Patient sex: M
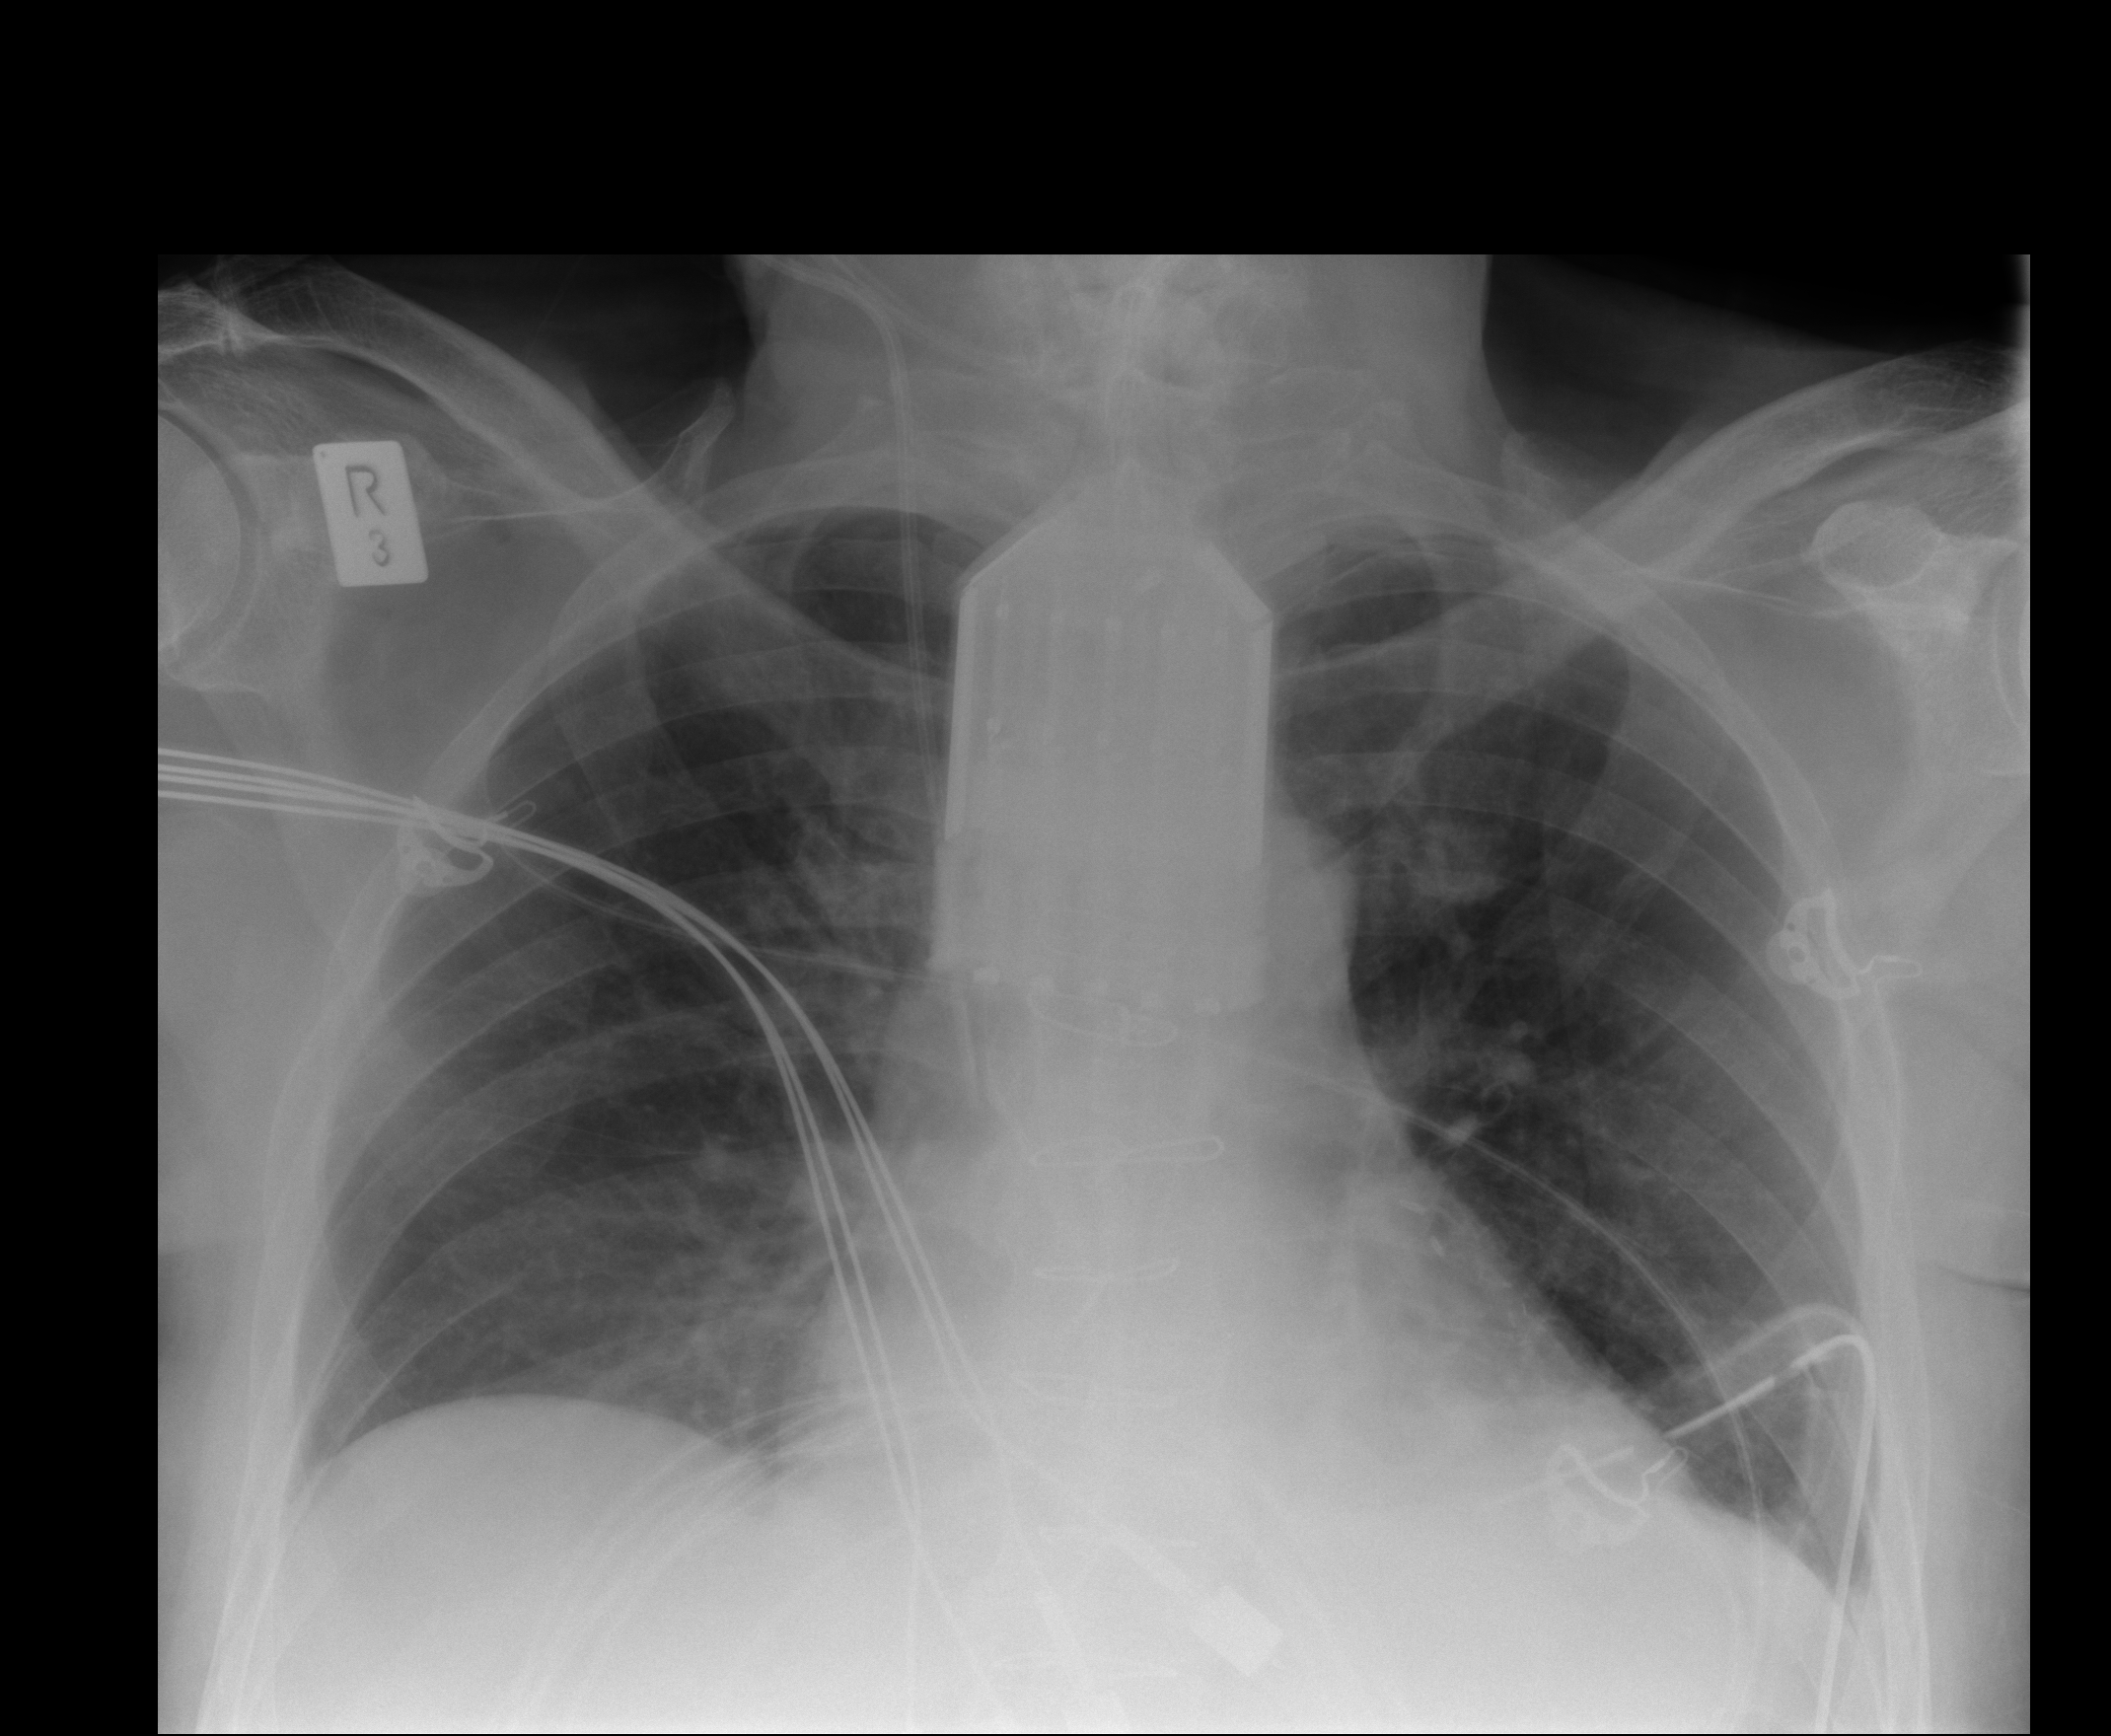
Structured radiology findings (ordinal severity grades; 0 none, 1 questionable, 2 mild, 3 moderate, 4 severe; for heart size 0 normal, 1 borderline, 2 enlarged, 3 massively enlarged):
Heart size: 0
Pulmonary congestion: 0
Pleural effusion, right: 0
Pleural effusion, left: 0
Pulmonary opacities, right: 0
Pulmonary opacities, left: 0
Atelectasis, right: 0
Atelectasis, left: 2